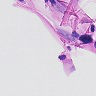
Metastatic tissue present: no